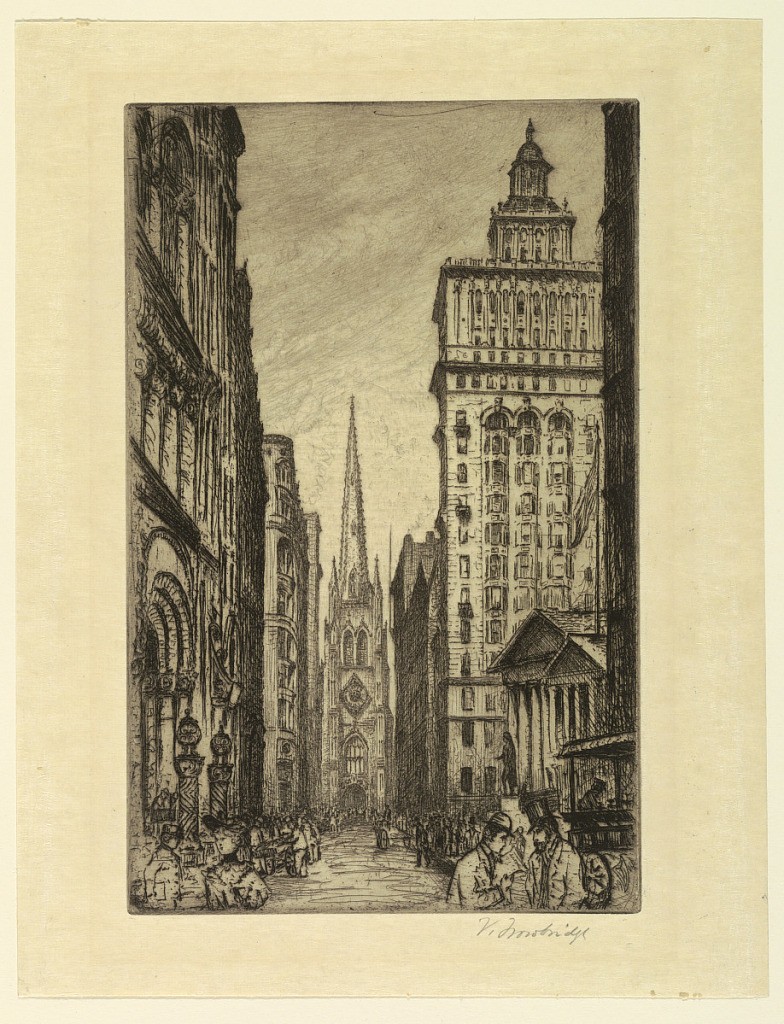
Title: Trinity Church from Wall Street
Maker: Vaughan Trowbridge, American, 1869–1945
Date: ca. 1896–1910
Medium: Etching and drypoint in sepia ink on paper
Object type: Print
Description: Vertical rectangle.  Wall Street runs through the center of the composition, with tall buildings to the left and right.  Trinity Church (1846) looms up in the background, flanked on the right by the slender 22-story Gillender Building (built in 1896, demolished in 1910) and Federal Hall National Memorial (1833-1842).